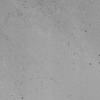
Atmospheric dust classification: not_dusty